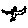
Label: bird